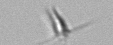
Label: Calciopappus